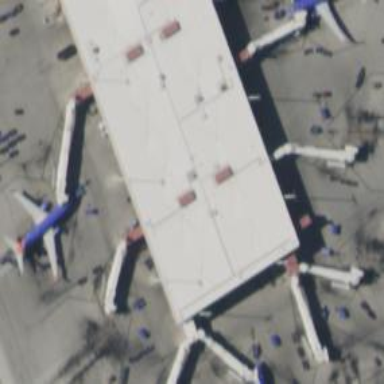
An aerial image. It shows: Information terminal.